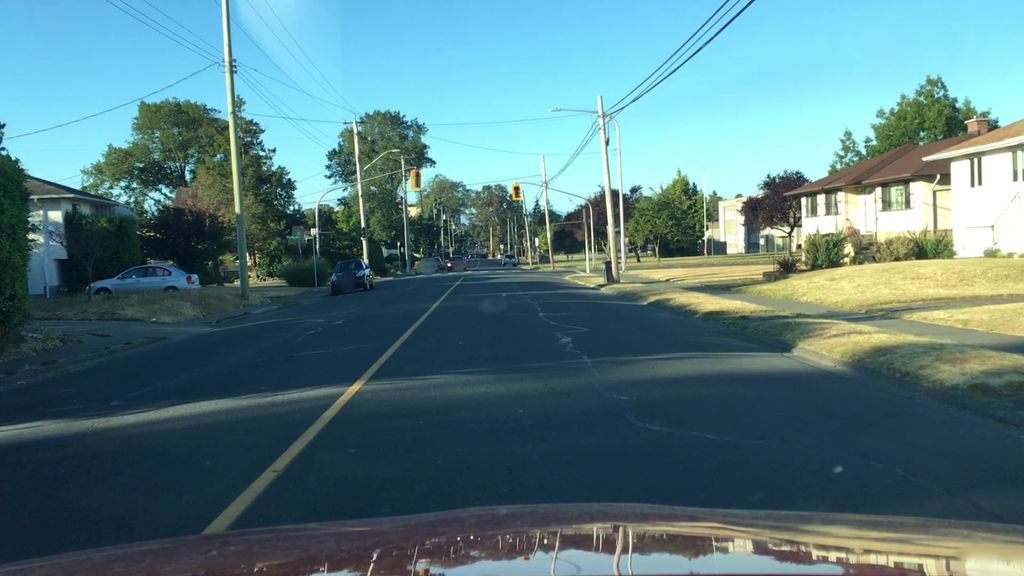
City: victoria